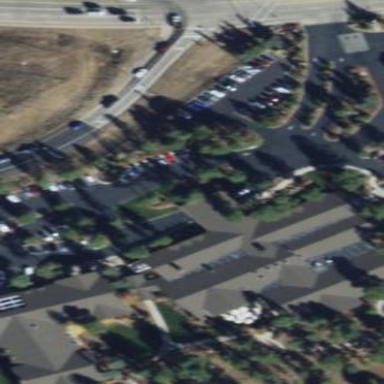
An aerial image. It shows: Hotel building.